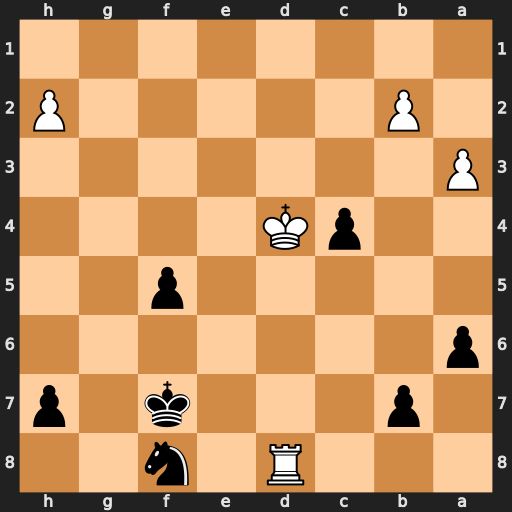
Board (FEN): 3R1n2/1p3k1p/p7/5p2/2pK4/P7/1P5P/8
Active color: b
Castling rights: -
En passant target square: -
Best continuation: Ne6+ Ke5 Nxd8